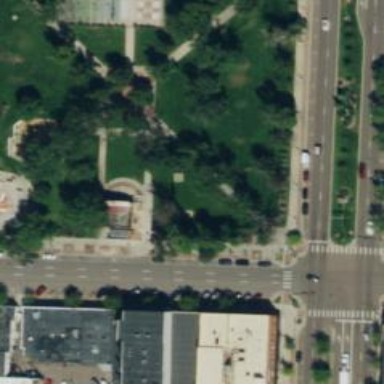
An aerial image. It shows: Park with historical significance.